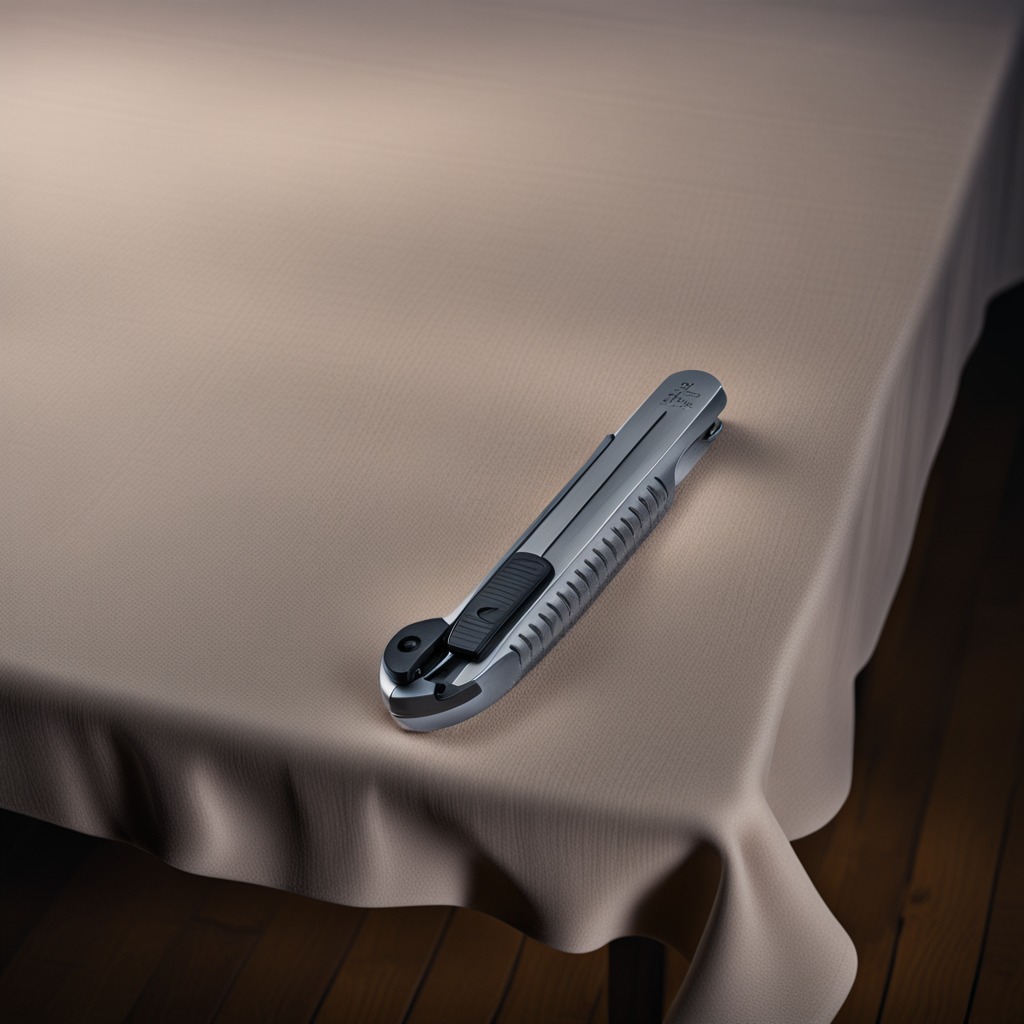
A utility knife lying on a wooden table in a workshop at night.